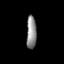
Tissue: lung
Cell type: Endothelial cells
Senescence score: 0.6125
Nuclear area (px): 325
Mean DAPI intensity: 140.449